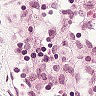
Metastatic tissue present: no